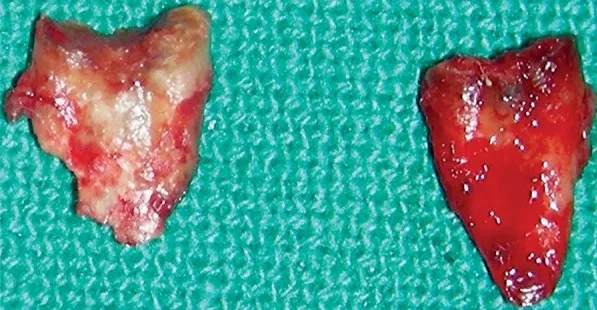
Removed developing tooth bud of 45.
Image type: medical_photograph (other_medical_photograph)